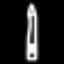
Label: pencil